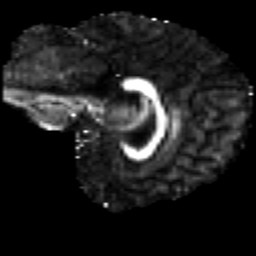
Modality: FA
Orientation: sagittal
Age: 26
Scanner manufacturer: siemens
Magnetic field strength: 3 T
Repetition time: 2.2 s
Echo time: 0.084 s